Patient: sex F, age 67
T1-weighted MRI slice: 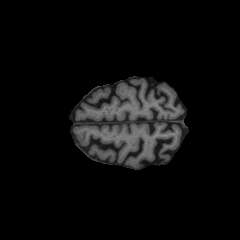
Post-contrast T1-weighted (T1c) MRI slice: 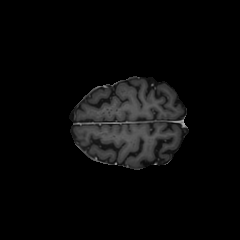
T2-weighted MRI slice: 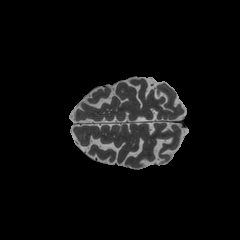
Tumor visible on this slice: no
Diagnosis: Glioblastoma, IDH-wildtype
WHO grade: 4